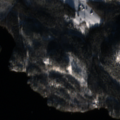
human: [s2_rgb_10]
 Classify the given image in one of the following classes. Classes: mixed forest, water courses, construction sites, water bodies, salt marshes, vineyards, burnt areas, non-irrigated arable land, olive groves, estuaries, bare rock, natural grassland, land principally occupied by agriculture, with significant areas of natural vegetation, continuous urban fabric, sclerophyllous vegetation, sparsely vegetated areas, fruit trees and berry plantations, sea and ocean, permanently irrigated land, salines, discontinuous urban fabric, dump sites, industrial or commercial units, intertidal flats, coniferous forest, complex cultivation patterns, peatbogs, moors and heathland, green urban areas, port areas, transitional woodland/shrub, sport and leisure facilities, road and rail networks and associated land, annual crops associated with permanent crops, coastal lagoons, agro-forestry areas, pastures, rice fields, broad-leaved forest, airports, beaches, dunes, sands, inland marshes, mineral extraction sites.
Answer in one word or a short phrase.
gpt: coniferous forest, mixed forest, water bodies